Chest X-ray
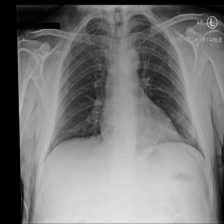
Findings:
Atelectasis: negative
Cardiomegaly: negative
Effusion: negative
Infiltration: negative
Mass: negative
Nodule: negative
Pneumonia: negative
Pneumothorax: negative
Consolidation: negative
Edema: negative
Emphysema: negative
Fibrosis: negative
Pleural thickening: negative
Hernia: negative